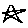
Label: star